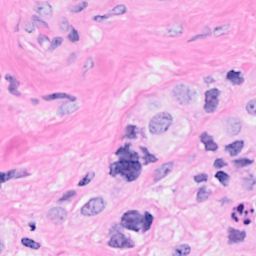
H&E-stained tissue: Breast